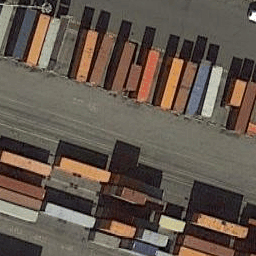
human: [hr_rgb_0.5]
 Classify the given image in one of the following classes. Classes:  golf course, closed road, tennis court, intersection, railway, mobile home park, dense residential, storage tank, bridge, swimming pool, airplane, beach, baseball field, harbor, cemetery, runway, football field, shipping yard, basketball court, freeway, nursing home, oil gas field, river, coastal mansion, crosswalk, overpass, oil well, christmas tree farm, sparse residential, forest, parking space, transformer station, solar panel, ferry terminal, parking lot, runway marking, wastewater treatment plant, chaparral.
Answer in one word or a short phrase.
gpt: shipping yard